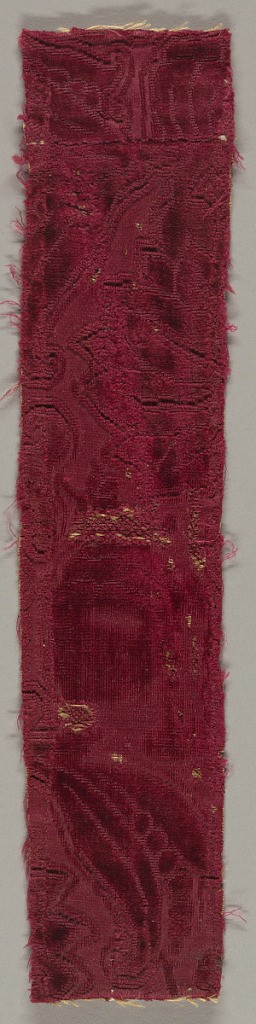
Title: Fragment
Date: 16th century
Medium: silk Technique: cut and uncut supplementary warp pile (velvet) on satin ground
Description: Fragment of dark red cut and uncut velvet on red satin ground. Very little pattern shows; only a portion of a floral design.